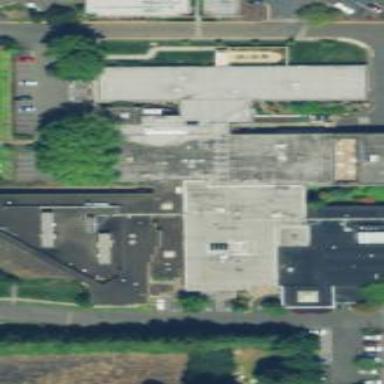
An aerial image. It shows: Hospital building.